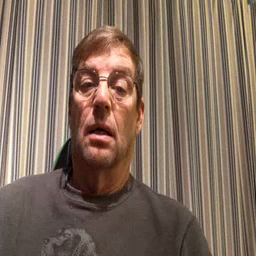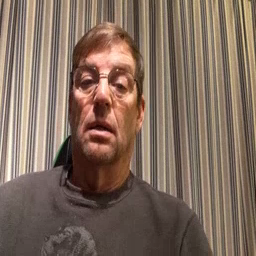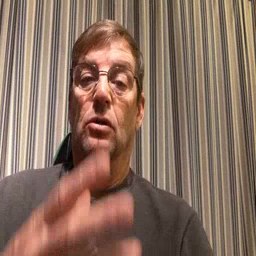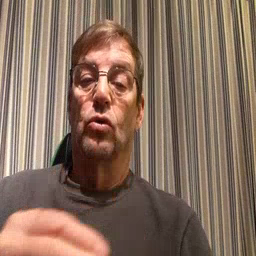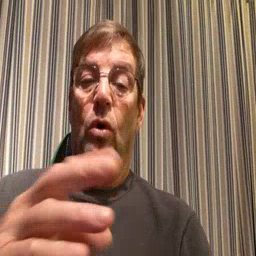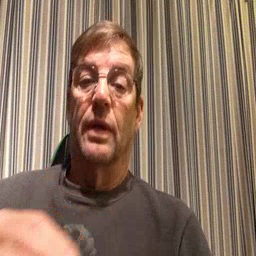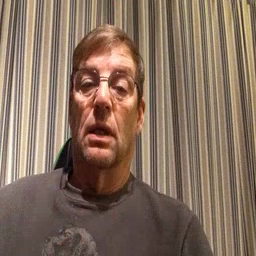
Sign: story